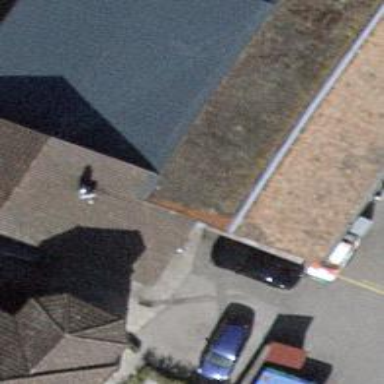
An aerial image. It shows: Car repair shop.